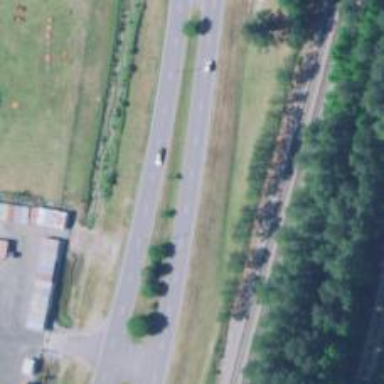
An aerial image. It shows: Asphalt trunk highway.